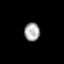
Tissue: prostate
Cell type: T cells
Senescence score: 0.785
Nuclear area (px): 280
Mean DAPI intensity: 167.514